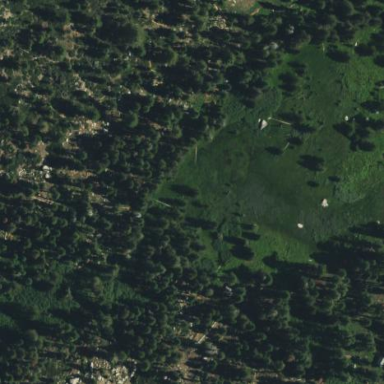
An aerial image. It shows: Wet meadow with woodland vegetation.